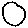
Label: circle